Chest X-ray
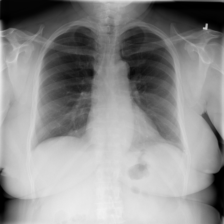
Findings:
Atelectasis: positive
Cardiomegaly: negative
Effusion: negative
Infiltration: positive
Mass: negative
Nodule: negative
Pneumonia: negative
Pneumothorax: negative
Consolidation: negative
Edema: negative
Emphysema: negative
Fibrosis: negative
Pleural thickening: negative
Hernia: negative